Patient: sex F, age 62
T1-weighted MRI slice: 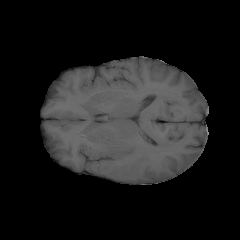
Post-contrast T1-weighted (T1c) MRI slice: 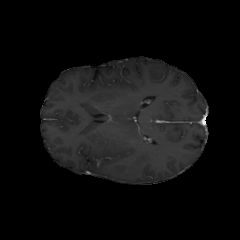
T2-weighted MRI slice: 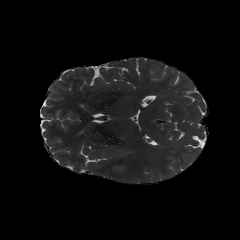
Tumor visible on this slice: no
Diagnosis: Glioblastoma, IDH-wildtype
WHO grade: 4